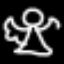
Label: angel